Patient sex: F
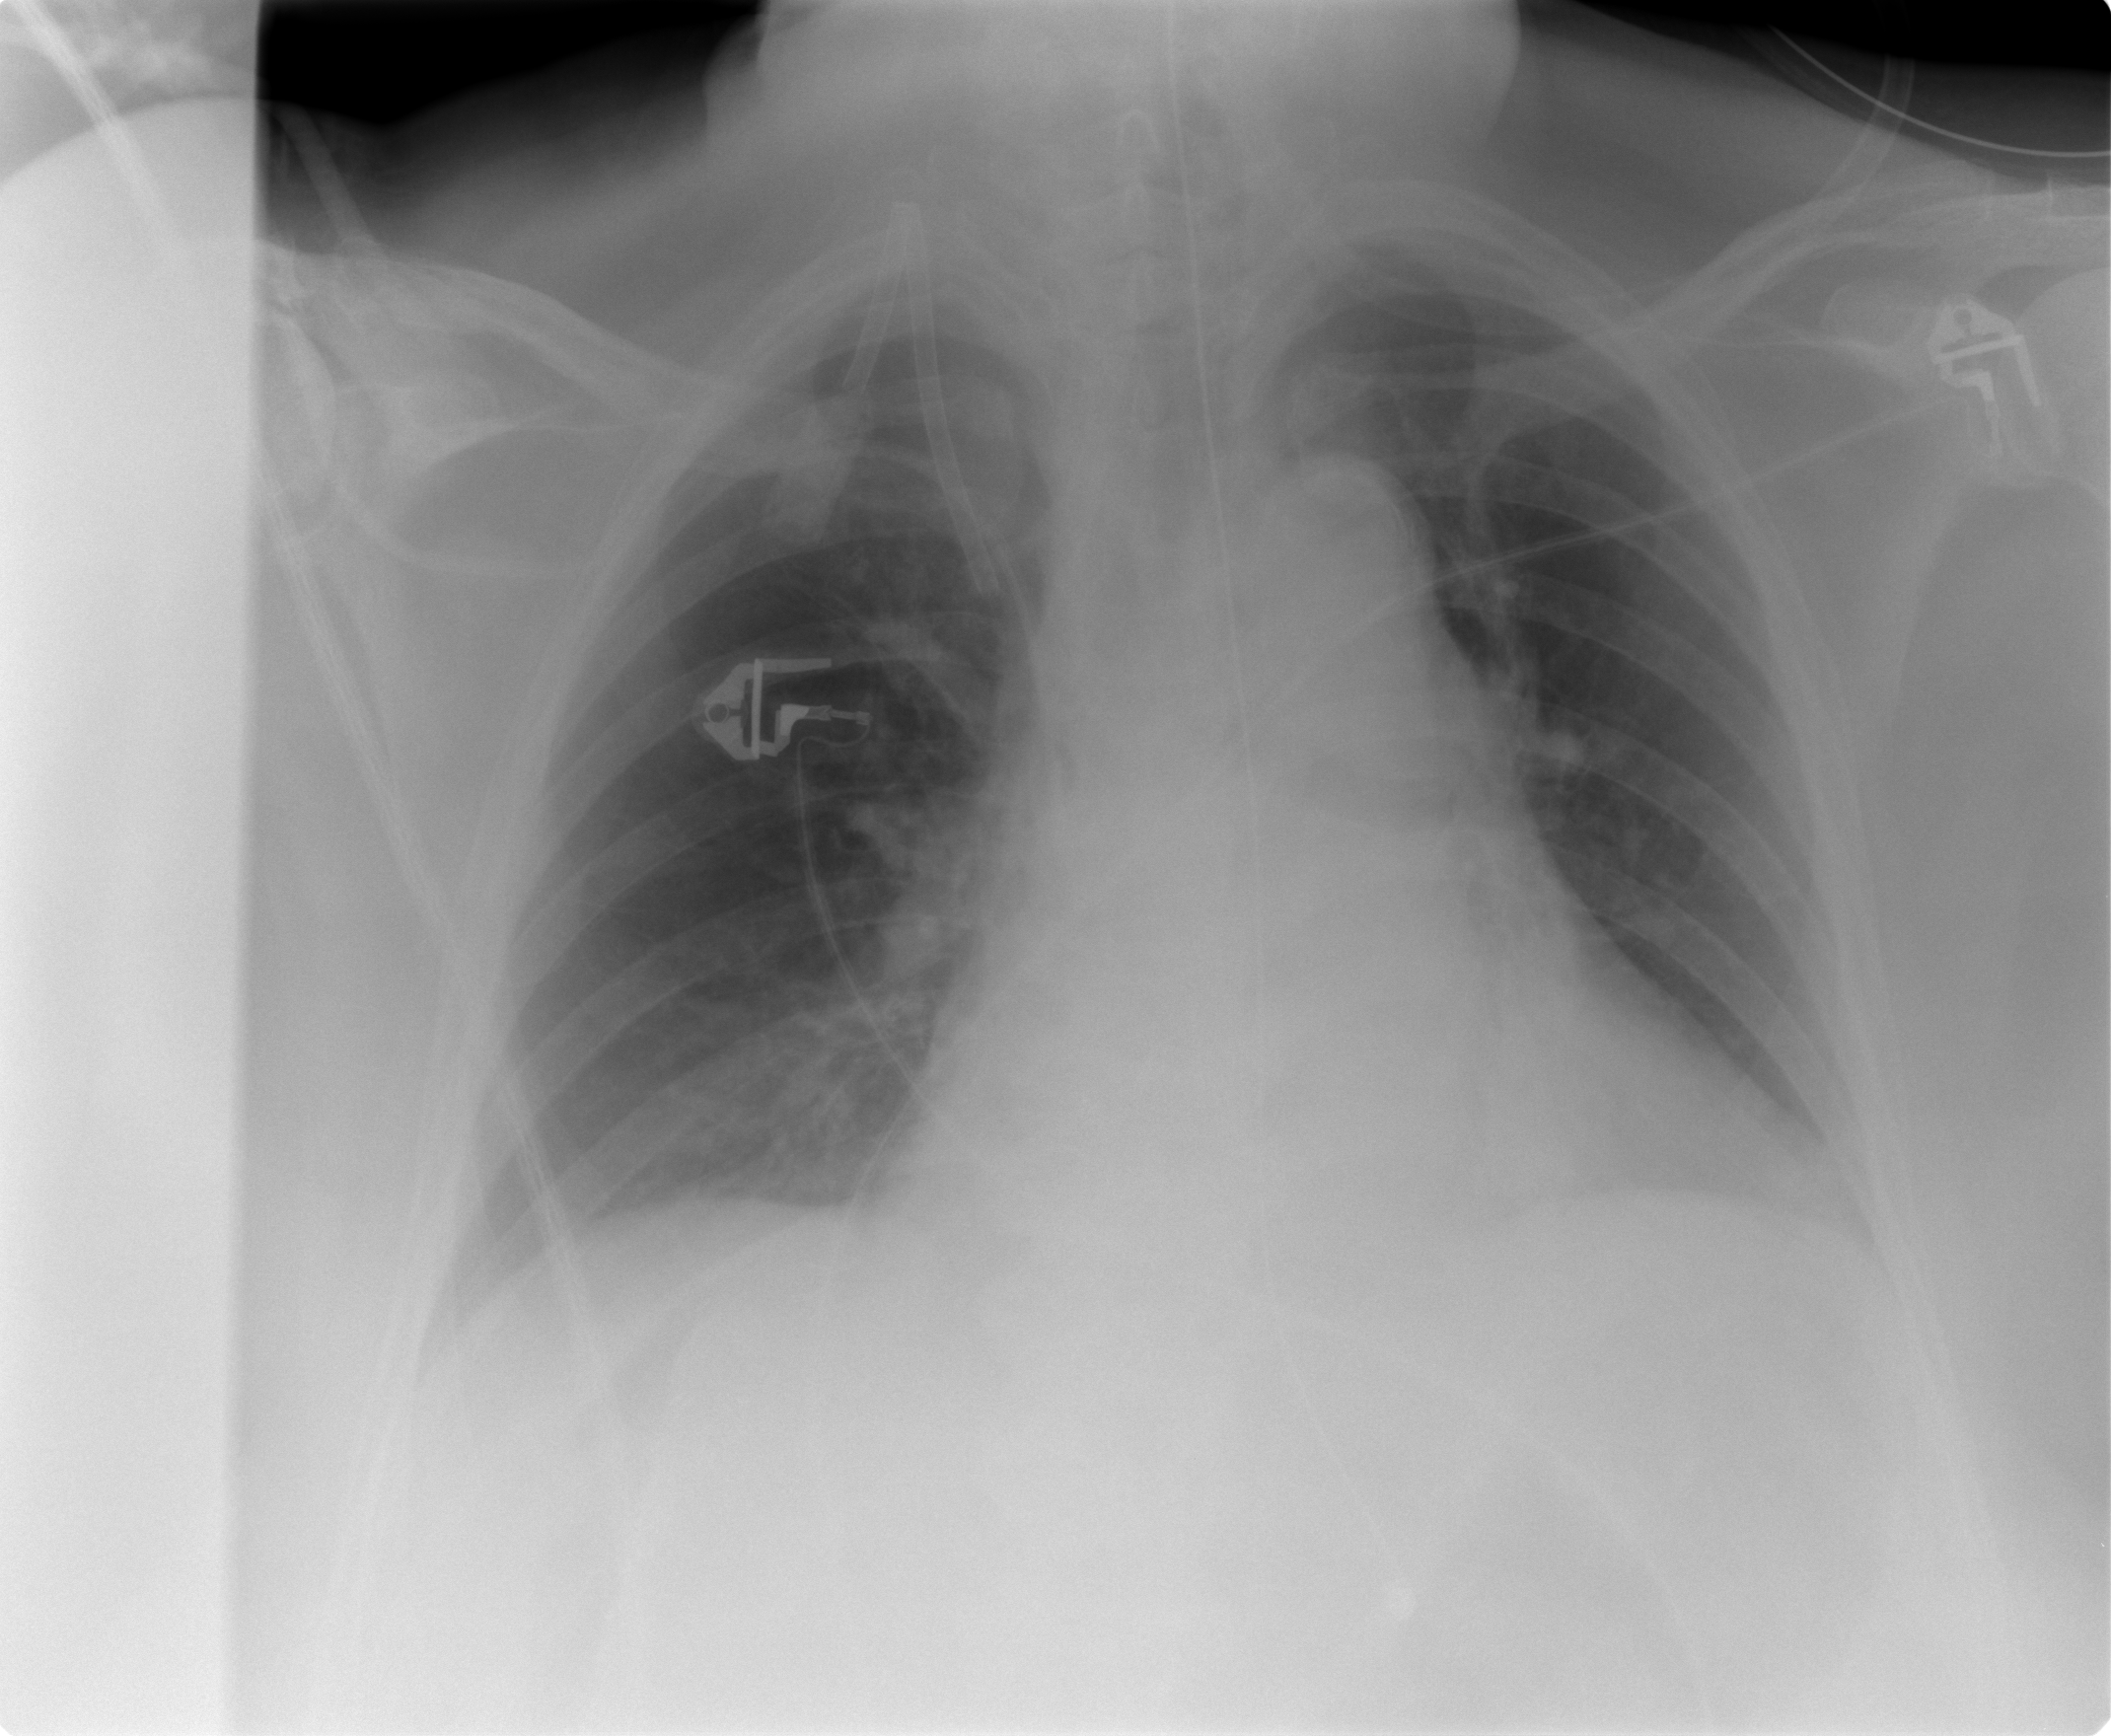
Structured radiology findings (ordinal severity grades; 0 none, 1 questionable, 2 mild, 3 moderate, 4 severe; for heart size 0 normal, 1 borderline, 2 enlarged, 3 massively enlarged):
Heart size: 2
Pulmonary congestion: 0
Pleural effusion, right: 0
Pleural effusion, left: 0
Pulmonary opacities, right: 0
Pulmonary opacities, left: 0
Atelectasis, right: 0
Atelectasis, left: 2